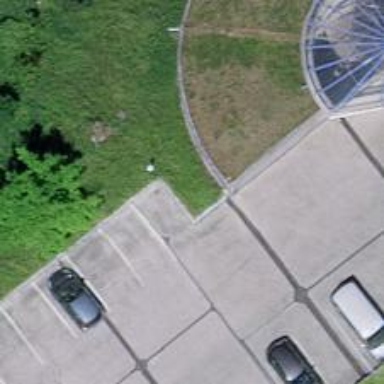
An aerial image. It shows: Parking aisle in tunnel.